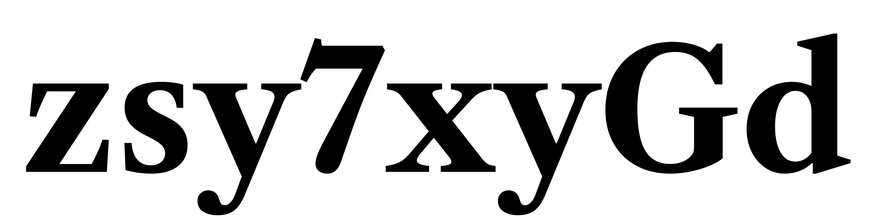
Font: LibreCaslonText_Bold